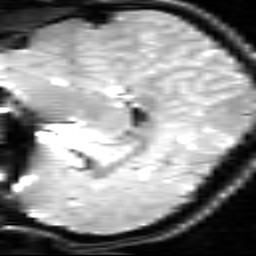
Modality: inplaneT2
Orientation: sagittal
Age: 18
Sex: male